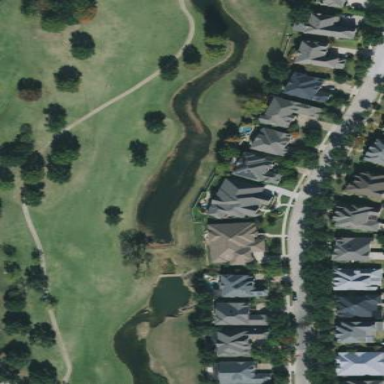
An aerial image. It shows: Picturesque scene of golf course with lateral water hazard.